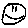
Label: smiley face